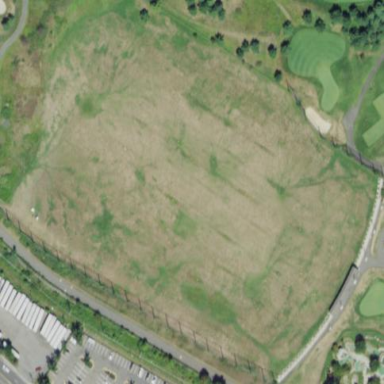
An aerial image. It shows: Grassy area designated as driving range for golf.